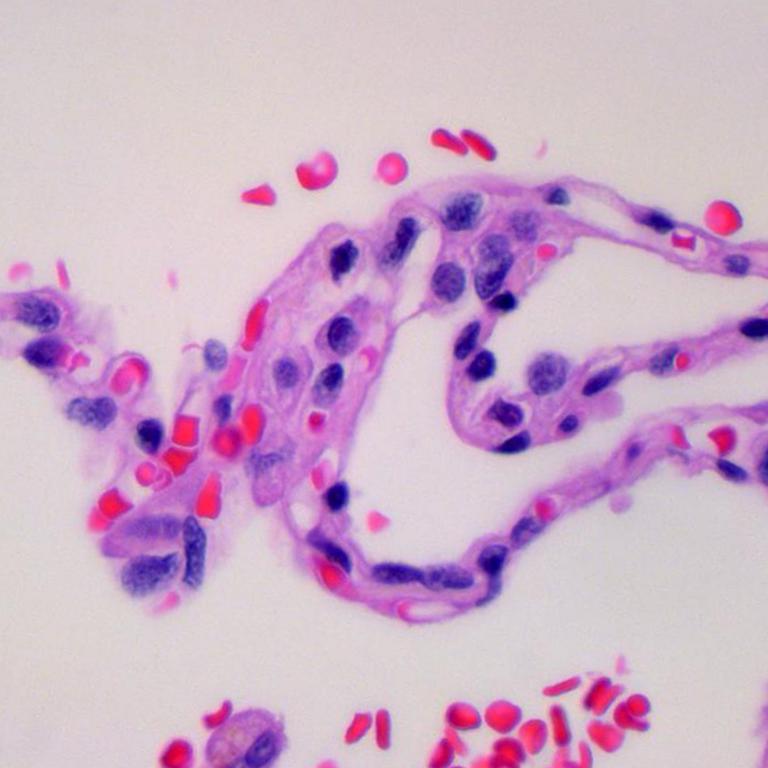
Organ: lung
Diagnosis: benign